Question: I am trying to make a FLoating Action Menu similar to Google Hangout. I have tried
<URL>
But still I am not able to achieve that. I want the Floating action menu as described in the image.

When I will click on filter button, the button should appear and also the background should be faded. and if we click anywhere else, the menu should close. Please help. I have trying to design the same from past 2 weeks.
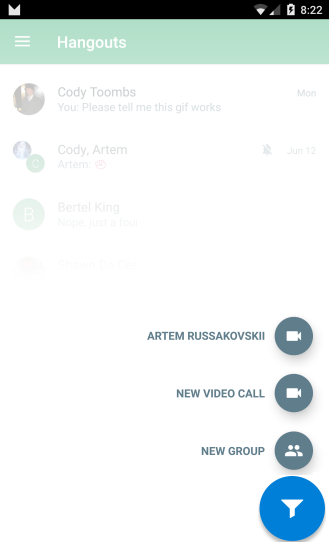
Answer: Try using the android design support floating action button. You can design the 3 floating action buttons and accordingly assign the respective images to it and also give animations to achieve the floating action menu like hangout